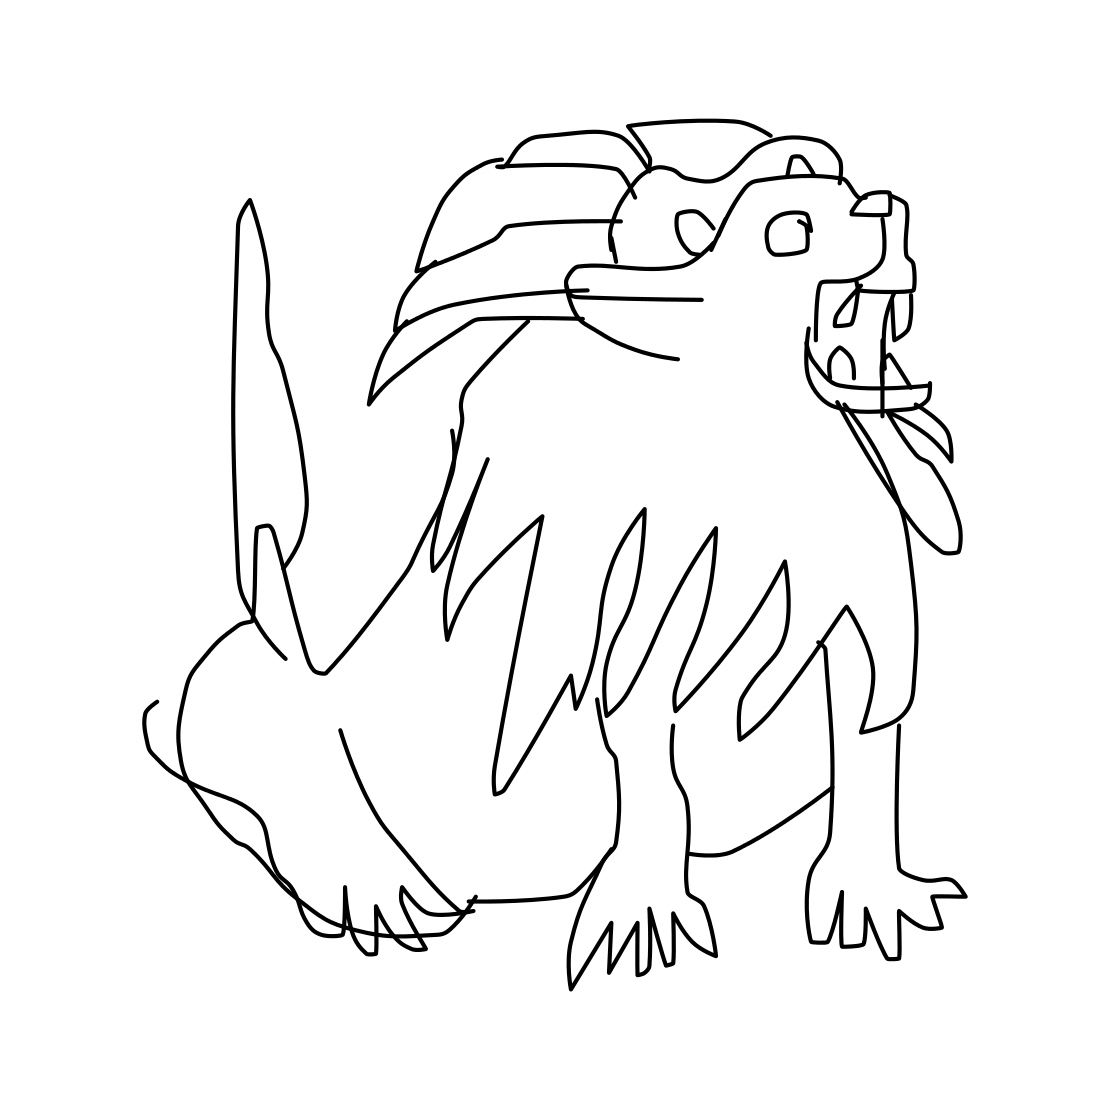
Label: lion